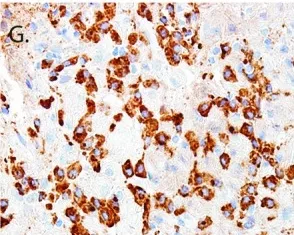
Pathology and immunophenotypic findings of CNS crystal-storing histiocytosis. And IgA by immunohistochemistry.
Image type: pathology (immunostaining)